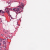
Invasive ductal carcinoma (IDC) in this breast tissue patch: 1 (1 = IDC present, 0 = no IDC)